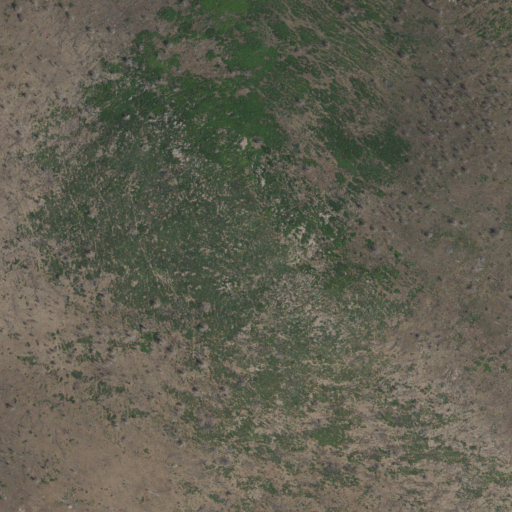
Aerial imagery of mountain in New Mexico named Mills Peak containing evergreen forest and shrub